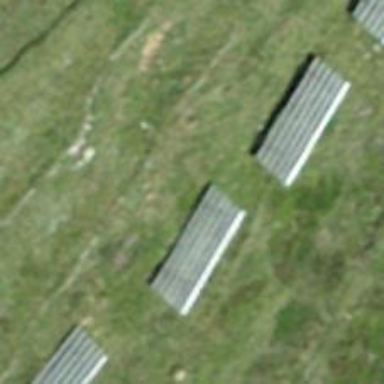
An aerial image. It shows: Snow fence that is man-made.